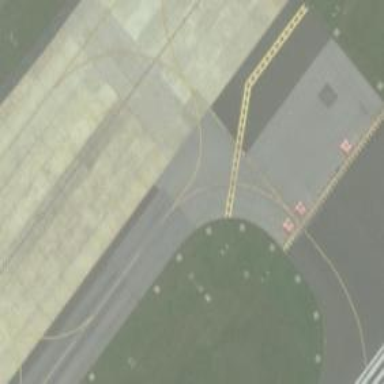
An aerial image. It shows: View of taxiway at the airport.